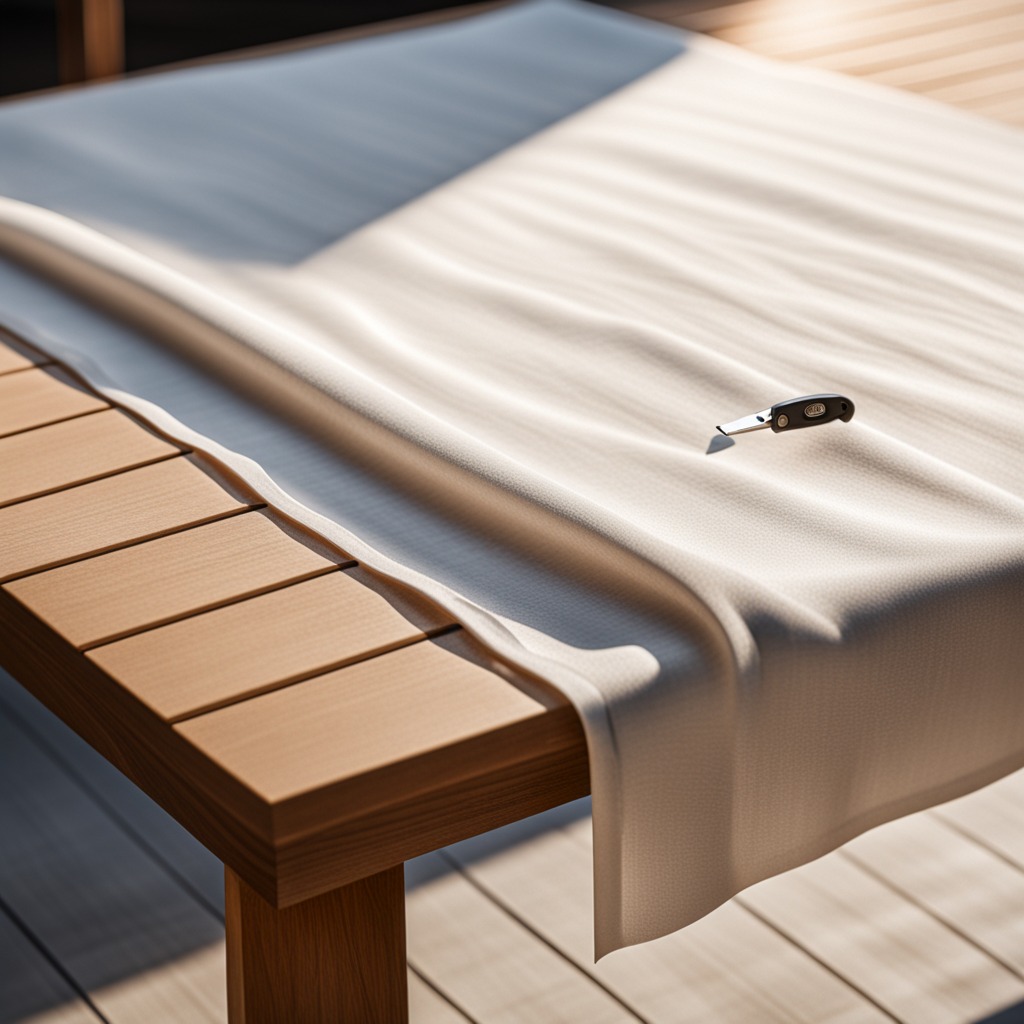
A utility knife lying on the wooden table.